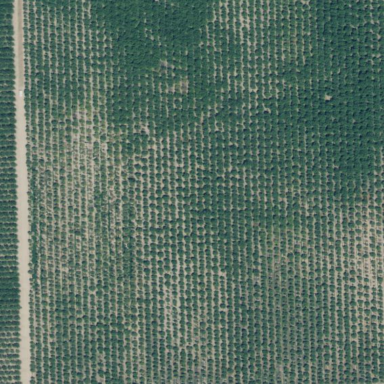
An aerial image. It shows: Almond orchard with rows of almond trees.